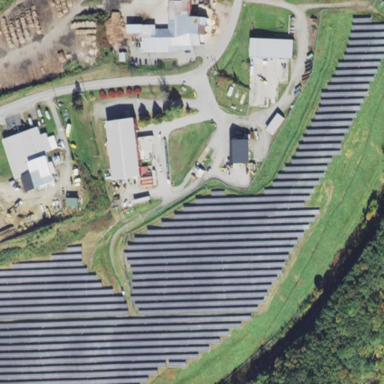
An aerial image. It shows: Solar power plant utilizing photovoltaic technology to generate electricity.